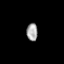
Tissue: prostate
Cell type: T cells
Senescence score: 0.3263
Nuclear area (px): 191
Mean DAPI intensity: 165.136